Field crop: maize
Growth stage: 2
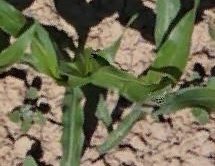
Species: maize